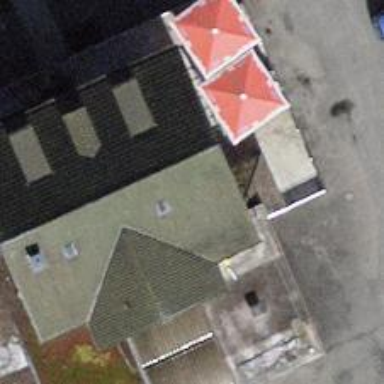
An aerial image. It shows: Restaurant.